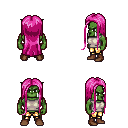
a pixel art fantasy rpg character, male body template, orc, green skin, white sleeveless shirt, gold greaves, pink extra-long hairstyle, brown shoes, four views (front, back, left, right), 2x2 character sprite sheet, small pixel art, hard edges, no anti-aliasing